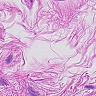
Metastatic tissue present: no